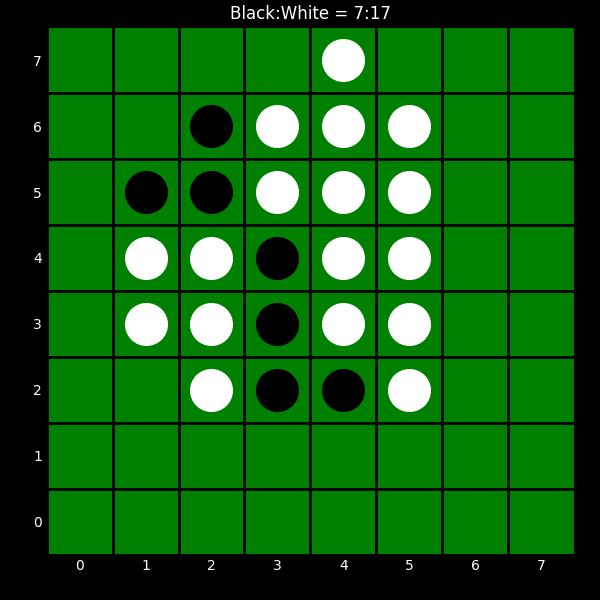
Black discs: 7
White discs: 17